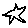
Label: star